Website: bh-photo
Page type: address-validator
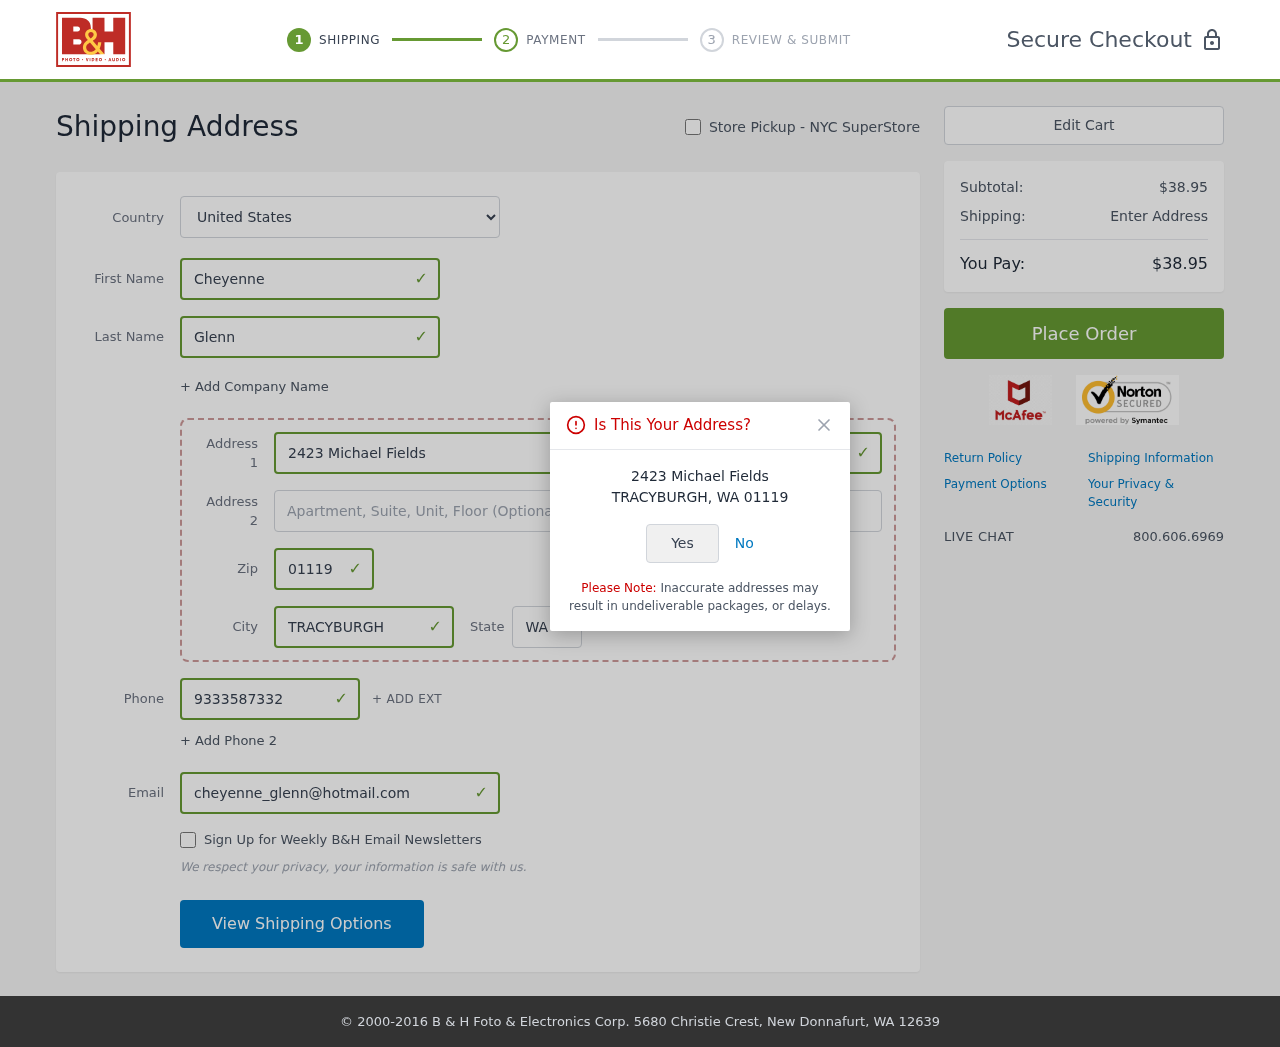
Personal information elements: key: PII_CITY
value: Tracyburgh
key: PII_COUNTRY
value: United States
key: PII_EMAIL
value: cheyenne_glenn@hotmail.com
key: PII_FIRSTNAME
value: Cheyenne
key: PII_LASTNAME
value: Glenn
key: PII_PHONE
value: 9333587332
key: PII_POSTCODE
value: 01119
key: PII_STATE_ABBR
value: WA
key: PII_STREET
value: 2423 Michael Fields
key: PII_CITY_CONFIRM
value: TRACYBURGH
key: PII_POSTCODE_FULL
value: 01119
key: PII_POSTCODE_NUMERIC
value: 1119
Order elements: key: ORDER_SUBTOTAL
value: $38.95
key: ORDER_TOTAL
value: $38.95